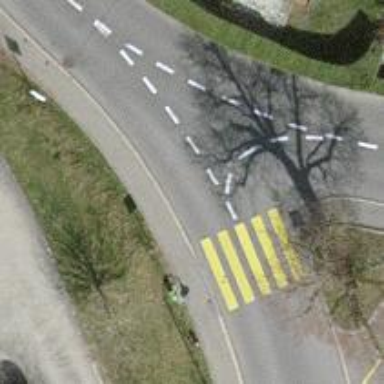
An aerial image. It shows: Zebra crossing on the road.